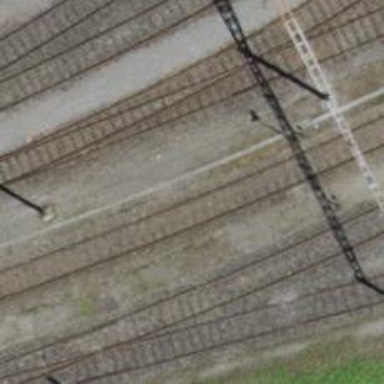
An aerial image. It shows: Single-track electrified railway service yard with contact line for trains.